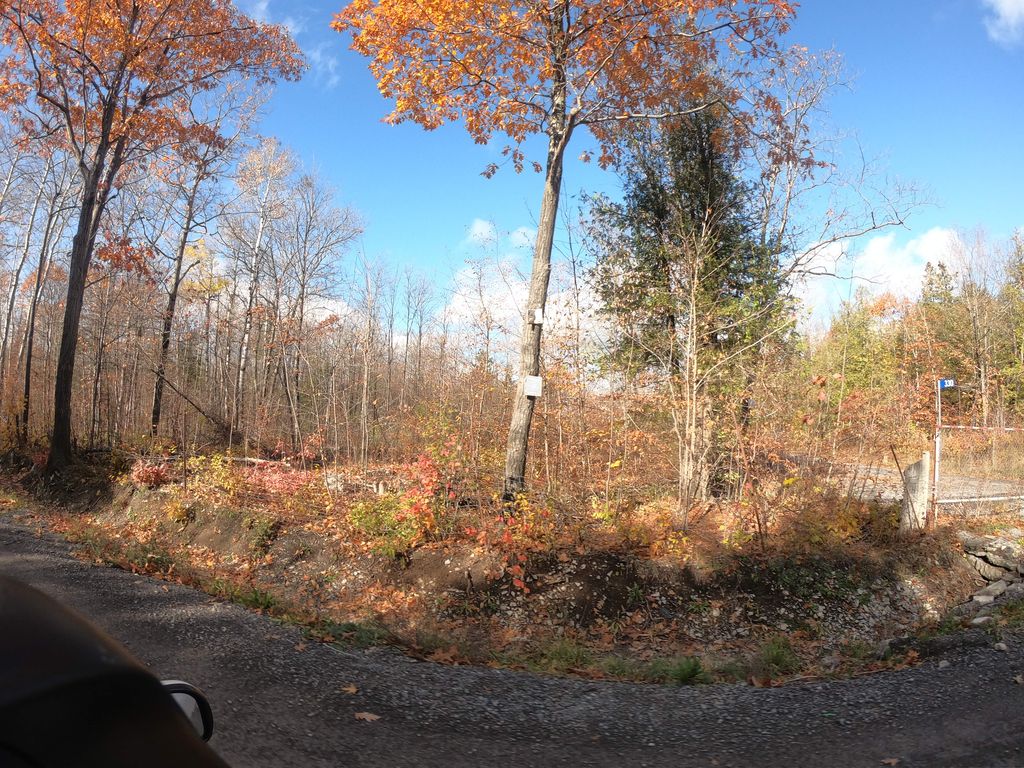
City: ottawa-gatineau